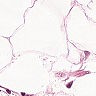
Metastatic tissue present: yes